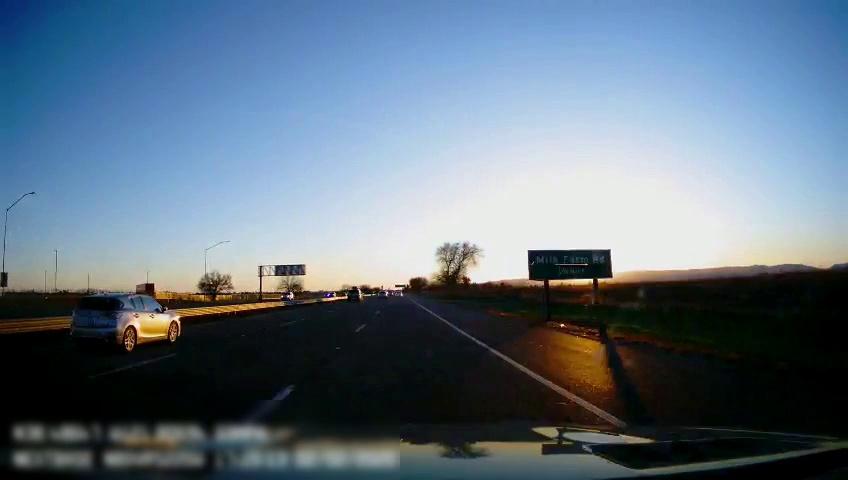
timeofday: Day
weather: Sunny
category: Drivable Space
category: Vehicles | SUV
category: Vehicles | SUV
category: Vehicles | SUV
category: Lanes | Alternate Lane
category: Lanes | Alternate Lane
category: Lanes | Current Lane
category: Lanes | Alternate Lane
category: Traffic | Signs